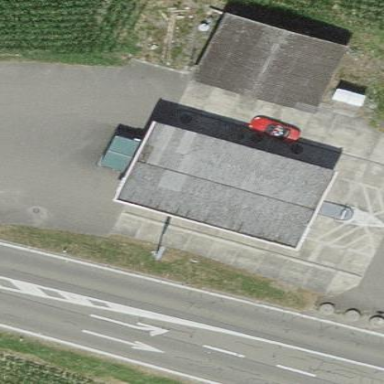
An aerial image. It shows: View of roof of building.